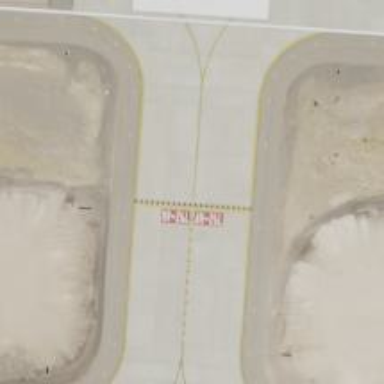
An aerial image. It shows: Image of taxiway at airport.